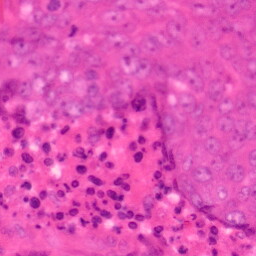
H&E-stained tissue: Colon